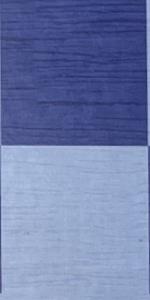
Label: Empty